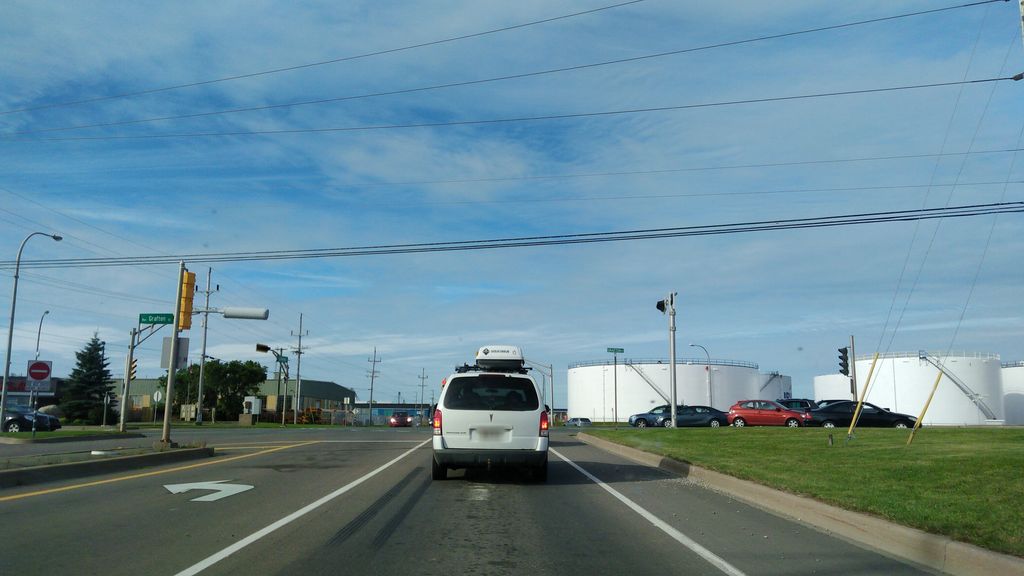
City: charlottetown